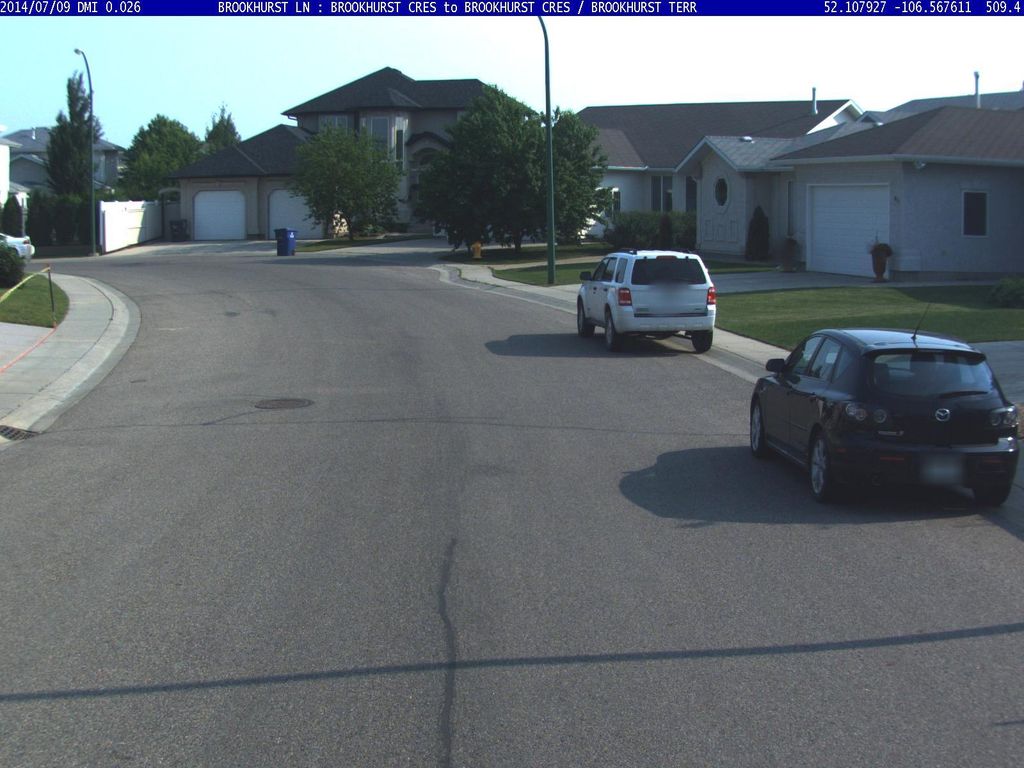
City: saskatoon